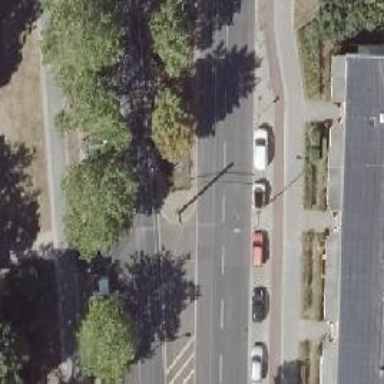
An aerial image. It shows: Secondary road with asphalt surface. It features cycle track on the right side and is dual carriageway.